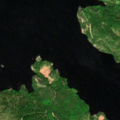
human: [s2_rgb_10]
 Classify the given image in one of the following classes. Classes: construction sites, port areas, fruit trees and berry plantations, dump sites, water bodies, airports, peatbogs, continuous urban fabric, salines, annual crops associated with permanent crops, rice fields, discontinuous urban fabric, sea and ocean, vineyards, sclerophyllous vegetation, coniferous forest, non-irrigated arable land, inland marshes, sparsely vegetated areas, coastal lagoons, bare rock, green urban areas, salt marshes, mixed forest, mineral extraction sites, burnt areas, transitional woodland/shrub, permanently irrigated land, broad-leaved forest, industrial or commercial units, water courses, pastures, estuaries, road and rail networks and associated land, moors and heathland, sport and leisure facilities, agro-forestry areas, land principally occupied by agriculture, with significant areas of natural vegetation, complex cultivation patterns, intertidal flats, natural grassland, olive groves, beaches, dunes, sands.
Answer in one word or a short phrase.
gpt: coniferous forest, mixed forest, water bodies